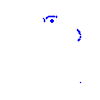
Particle: proton